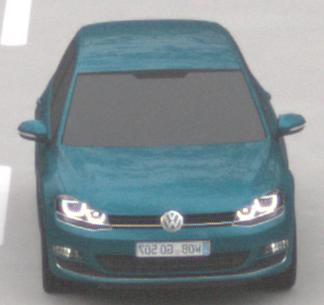
Make: VW
Model: Golf 1.2 TSI BMT
Detailed model: Golf (VII)
Model produced from: 2012/11
Model produced until: 2014/05
Doors: 3
Color: blue
Road condition: dry road
Daytime: midday
Contrast: low contrast